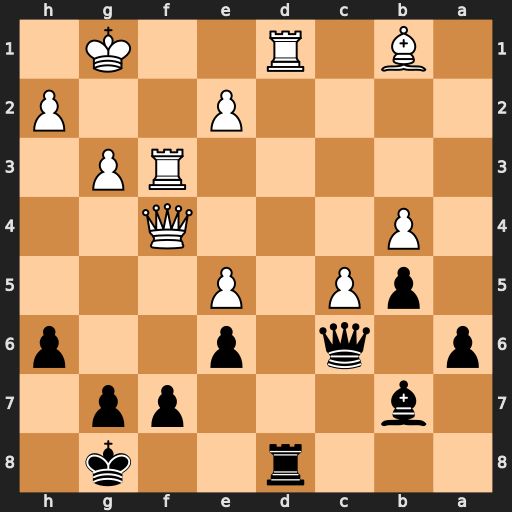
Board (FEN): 3r2k1/1b3pp1/p1q1p2p/1pP1P3/1P3Q2/5RP1/4P2P/1B1R2K1
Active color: b
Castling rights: -
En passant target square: -
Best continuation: Rxd1+ Kf2 Rxb1